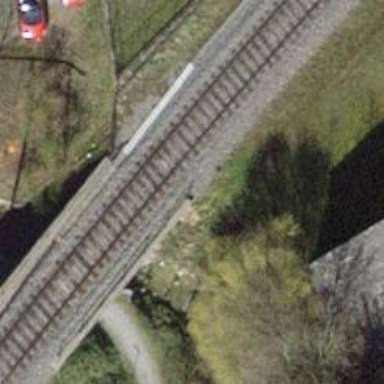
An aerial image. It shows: Railway bridge with electrified contact line. There is one track on the bridge.